Field crop: maize
Growth stage: 1
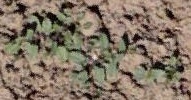
Species: convolvulus